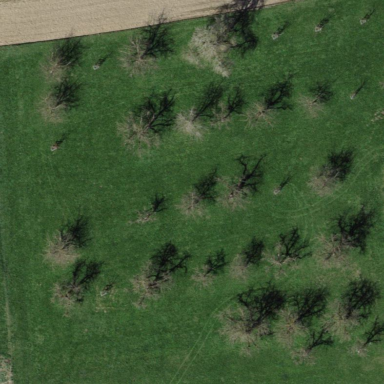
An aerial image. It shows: Orchard.